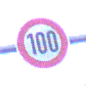
Verkehrszeichen: Geschwindigkeit100
Umgebung: Outdoor, Suburban
Tageszeit: SunriseSunset
Wetter: PartlyCloudy
Licht: Natural
Jahreszeit: NotSpecified
Kontrast: LowContrast